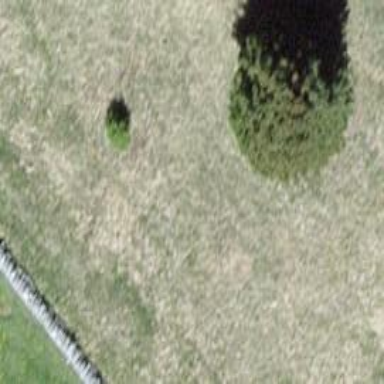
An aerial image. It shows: Needle-leaved tree in natural setting.